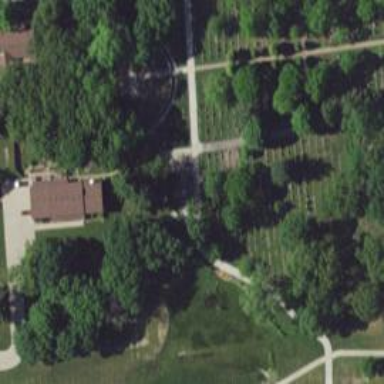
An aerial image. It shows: Cemetery.